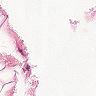
Metastatic tissue present: no